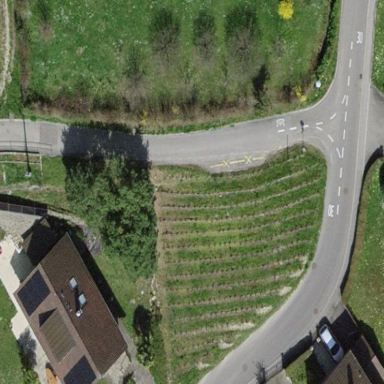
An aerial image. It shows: Beautiful vineyard in the countryside.